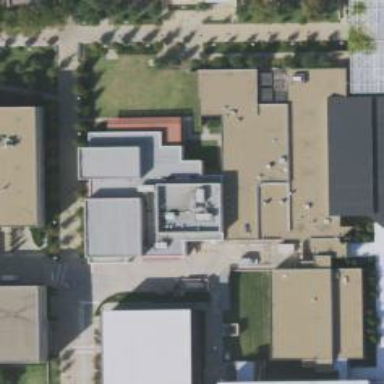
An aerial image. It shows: View of university building.